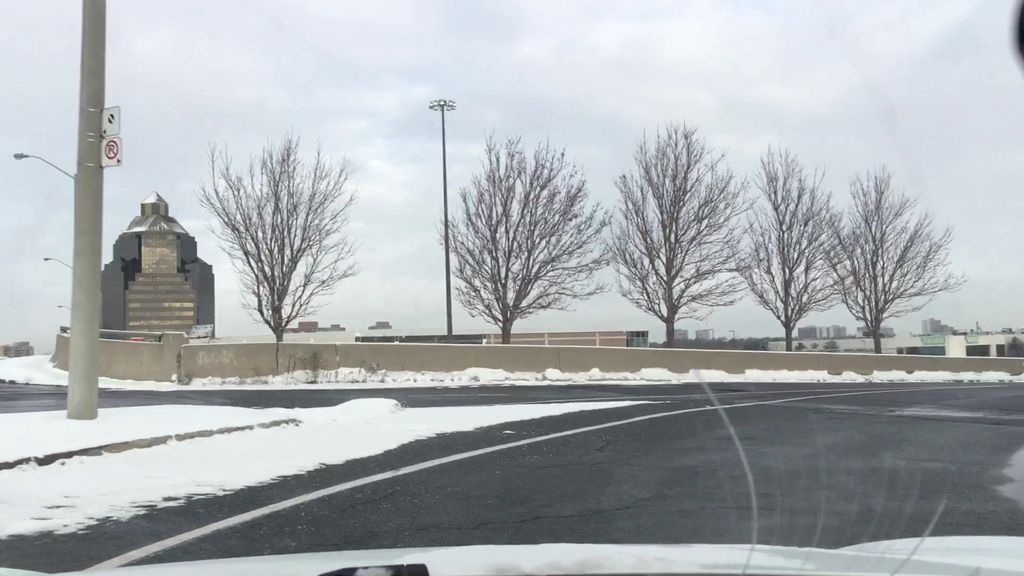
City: toronto